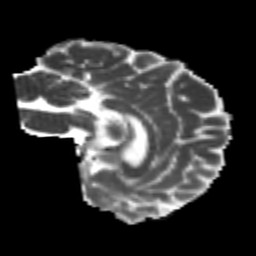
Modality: MD
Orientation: sagittal
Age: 24
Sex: male
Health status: healthy
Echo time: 0.074 s